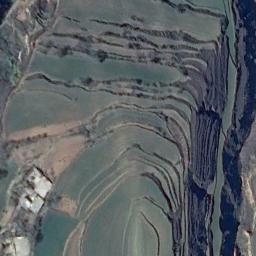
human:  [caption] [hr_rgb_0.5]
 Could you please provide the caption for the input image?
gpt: There is a path between the terraces leading to a building .

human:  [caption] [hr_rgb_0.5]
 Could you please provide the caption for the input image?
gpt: There are several houses in a large layer of brown and green mixed terraces .

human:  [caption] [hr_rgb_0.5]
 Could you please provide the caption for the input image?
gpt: The bare and green terrace is next to some houses and trees .

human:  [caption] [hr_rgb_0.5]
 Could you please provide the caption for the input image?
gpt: There are many green plants on the terrace .

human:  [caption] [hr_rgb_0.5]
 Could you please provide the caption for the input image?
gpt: There are many green terraces arranged irregularly .